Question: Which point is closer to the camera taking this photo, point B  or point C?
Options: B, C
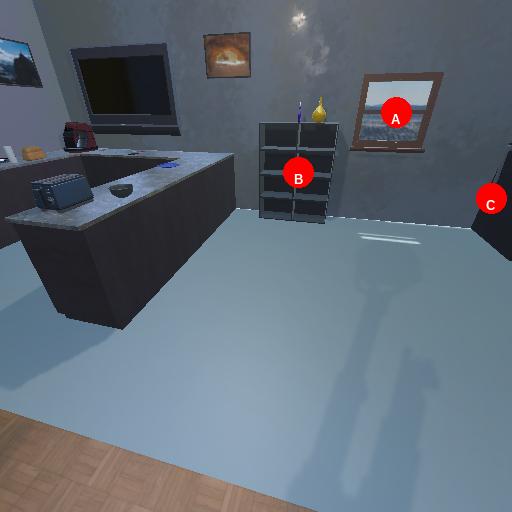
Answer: B